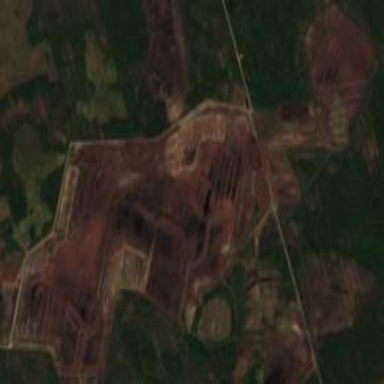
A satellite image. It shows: Bog in quarry area.